Interaction volume radius: 5 \u00c5
Interaction volume height: 25 \u00c5
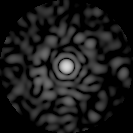
Disorder parameter: 0.8275